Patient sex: M
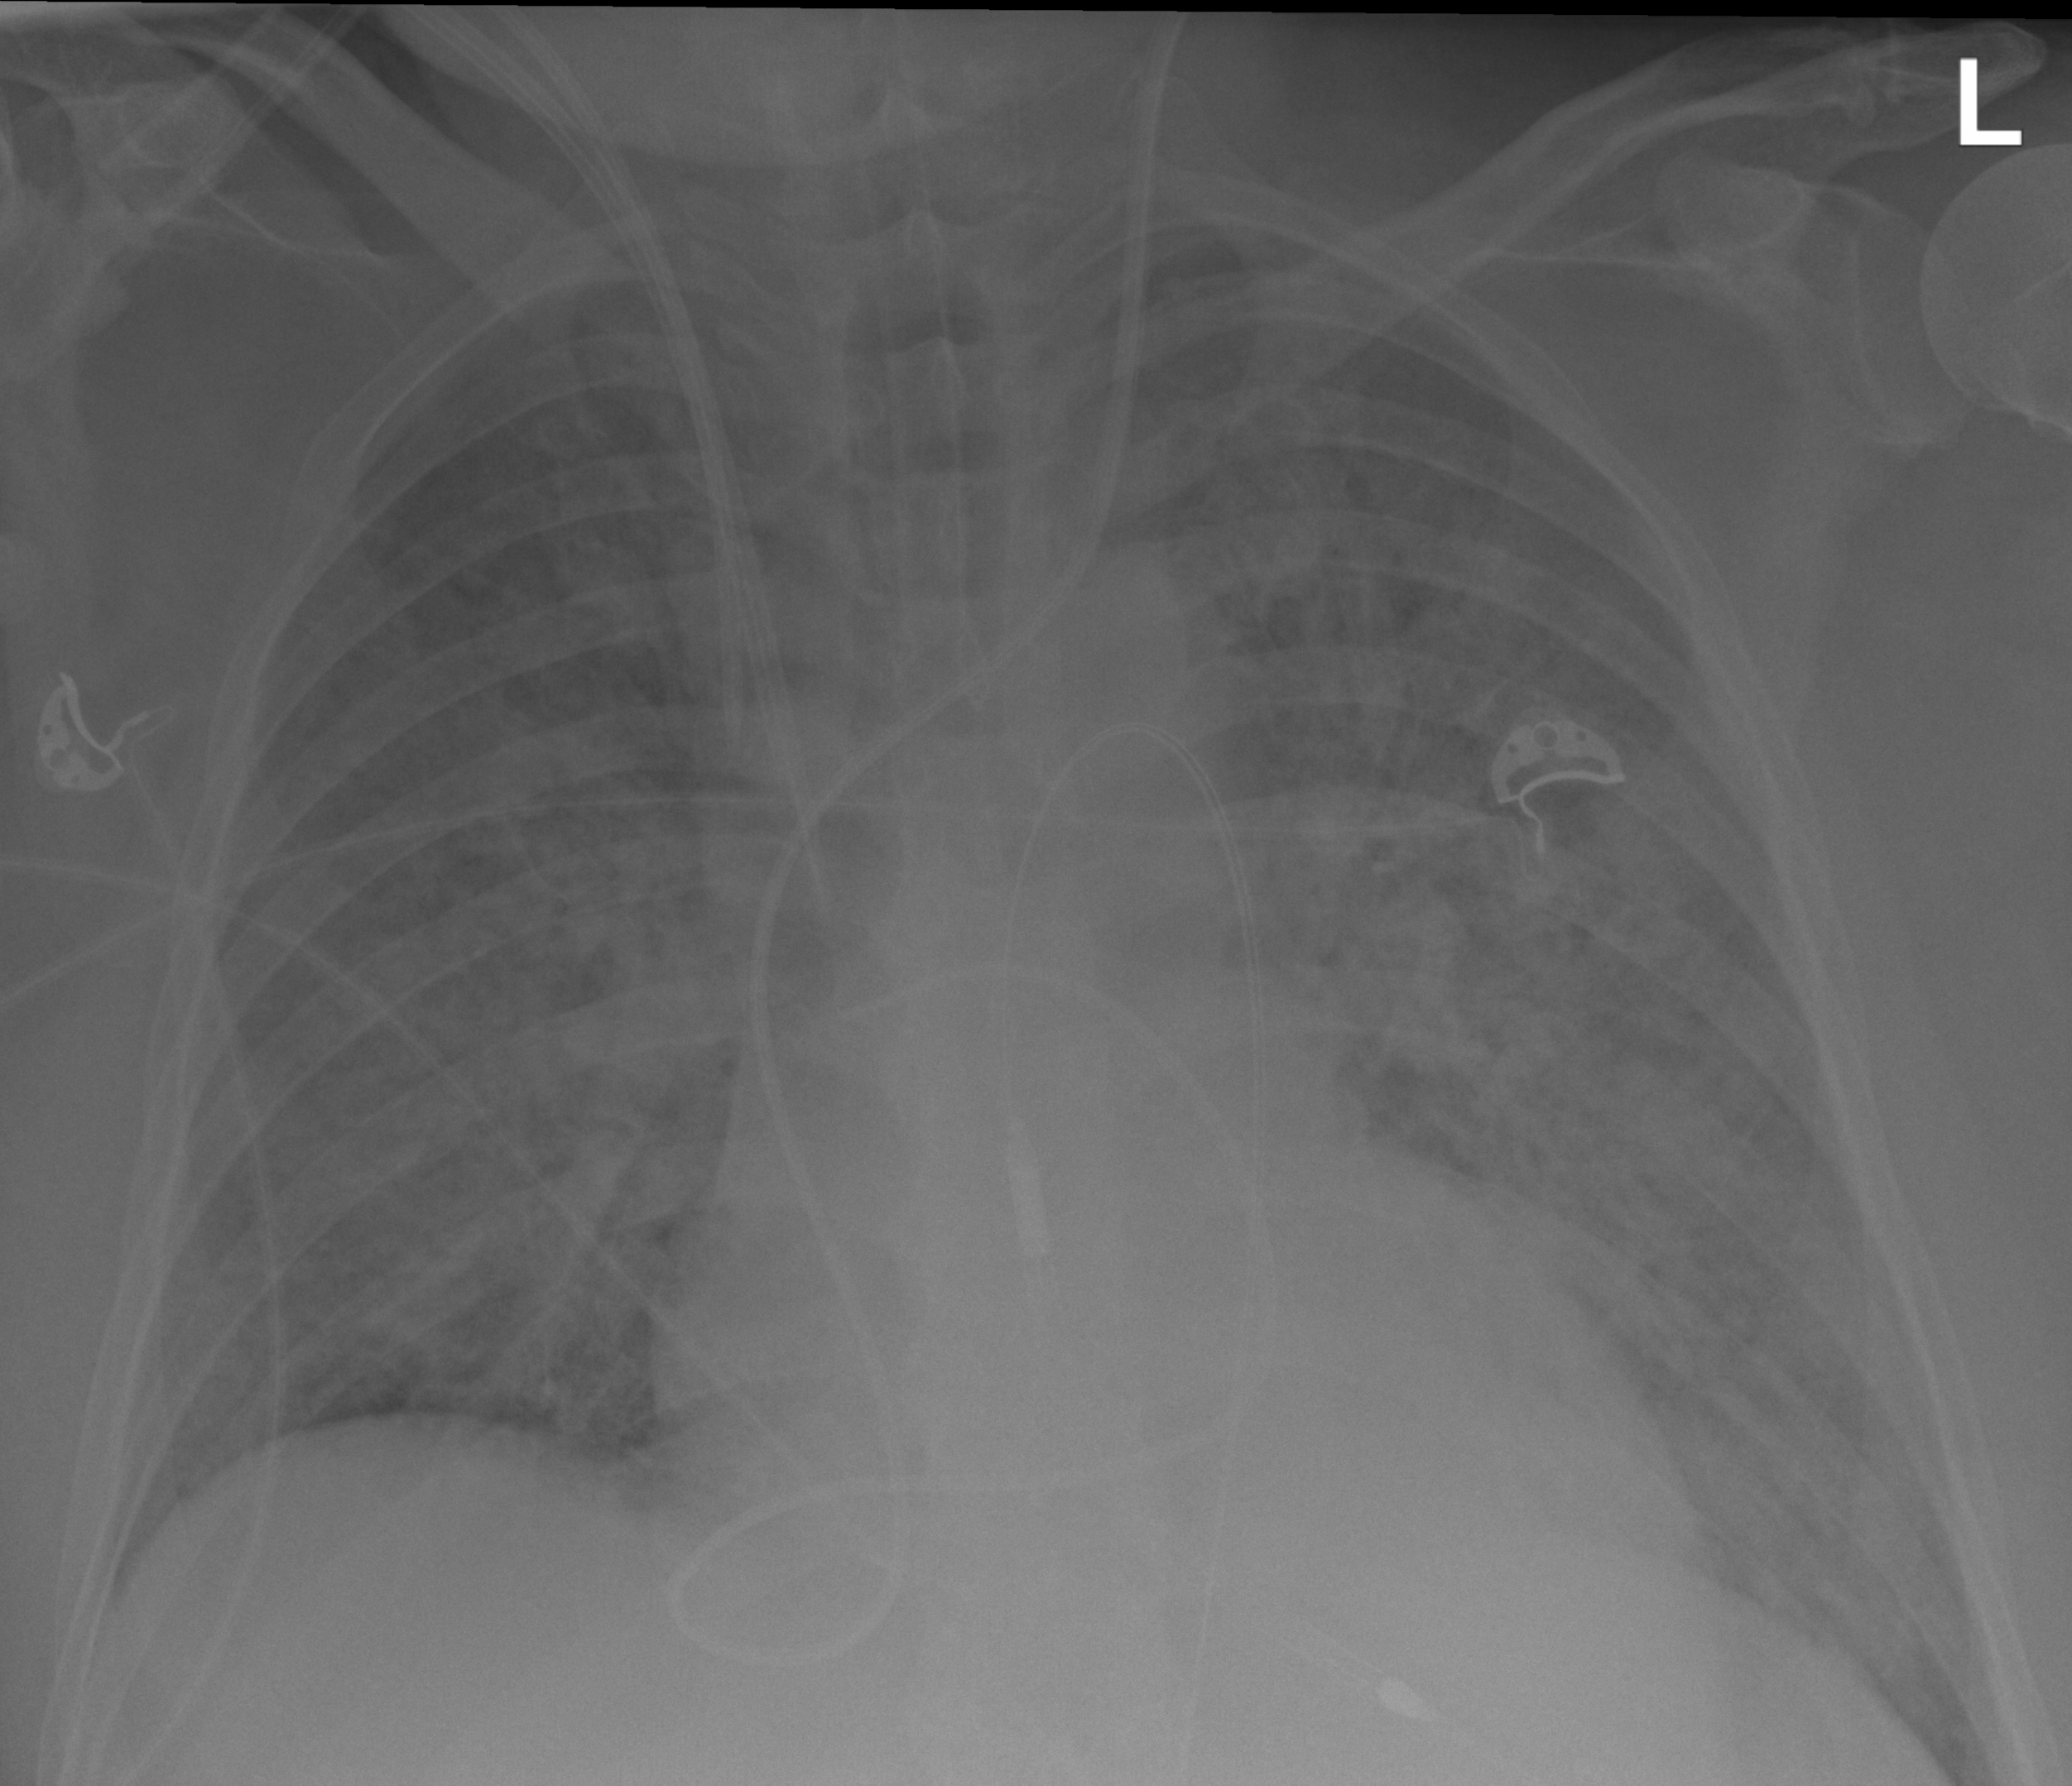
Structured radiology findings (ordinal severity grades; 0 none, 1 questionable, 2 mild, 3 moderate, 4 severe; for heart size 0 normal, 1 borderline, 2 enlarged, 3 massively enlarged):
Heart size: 2
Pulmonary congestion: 3
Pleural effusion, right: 0
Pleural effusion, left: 0
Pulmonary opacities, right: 3
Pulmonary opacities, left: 3
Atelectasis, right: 2
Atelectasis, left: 2